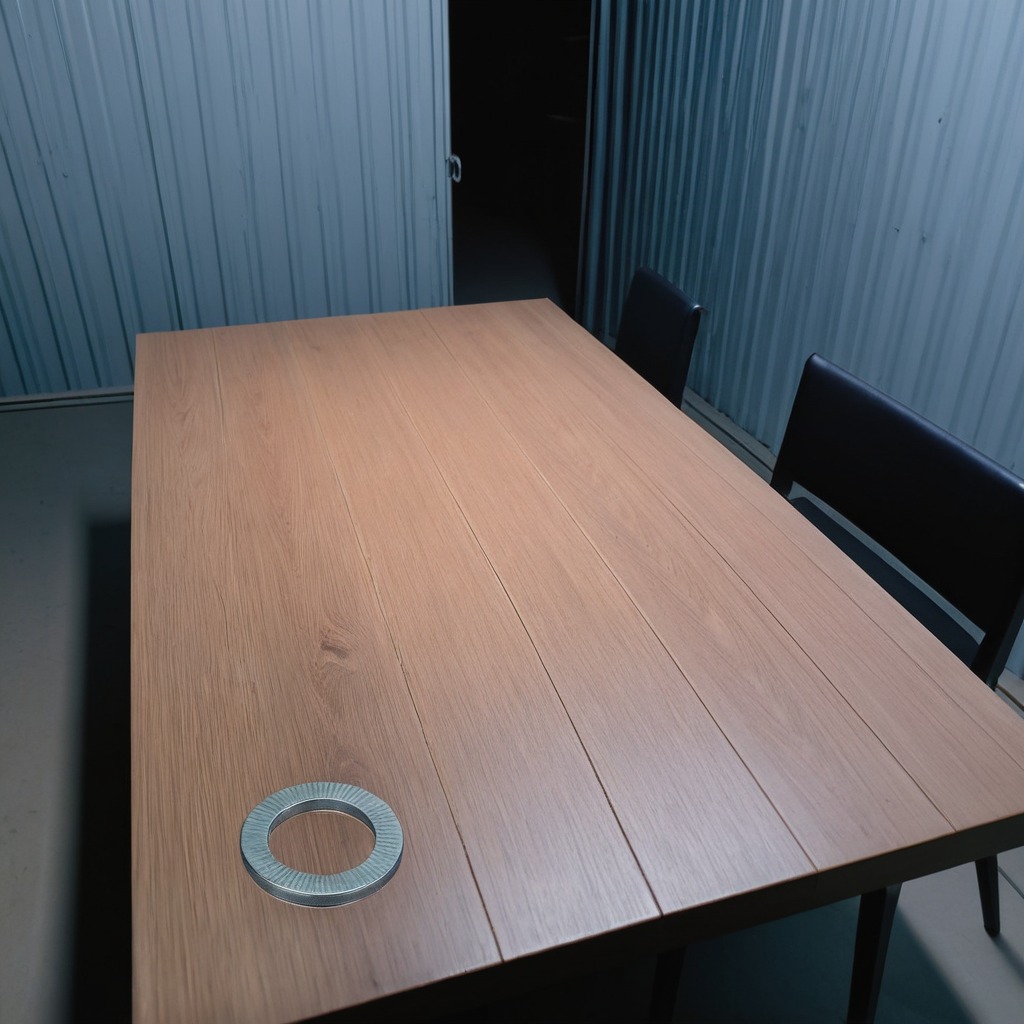
A flat metal washer lies on a table with burn marks in a small garage at twilight.